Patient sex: F
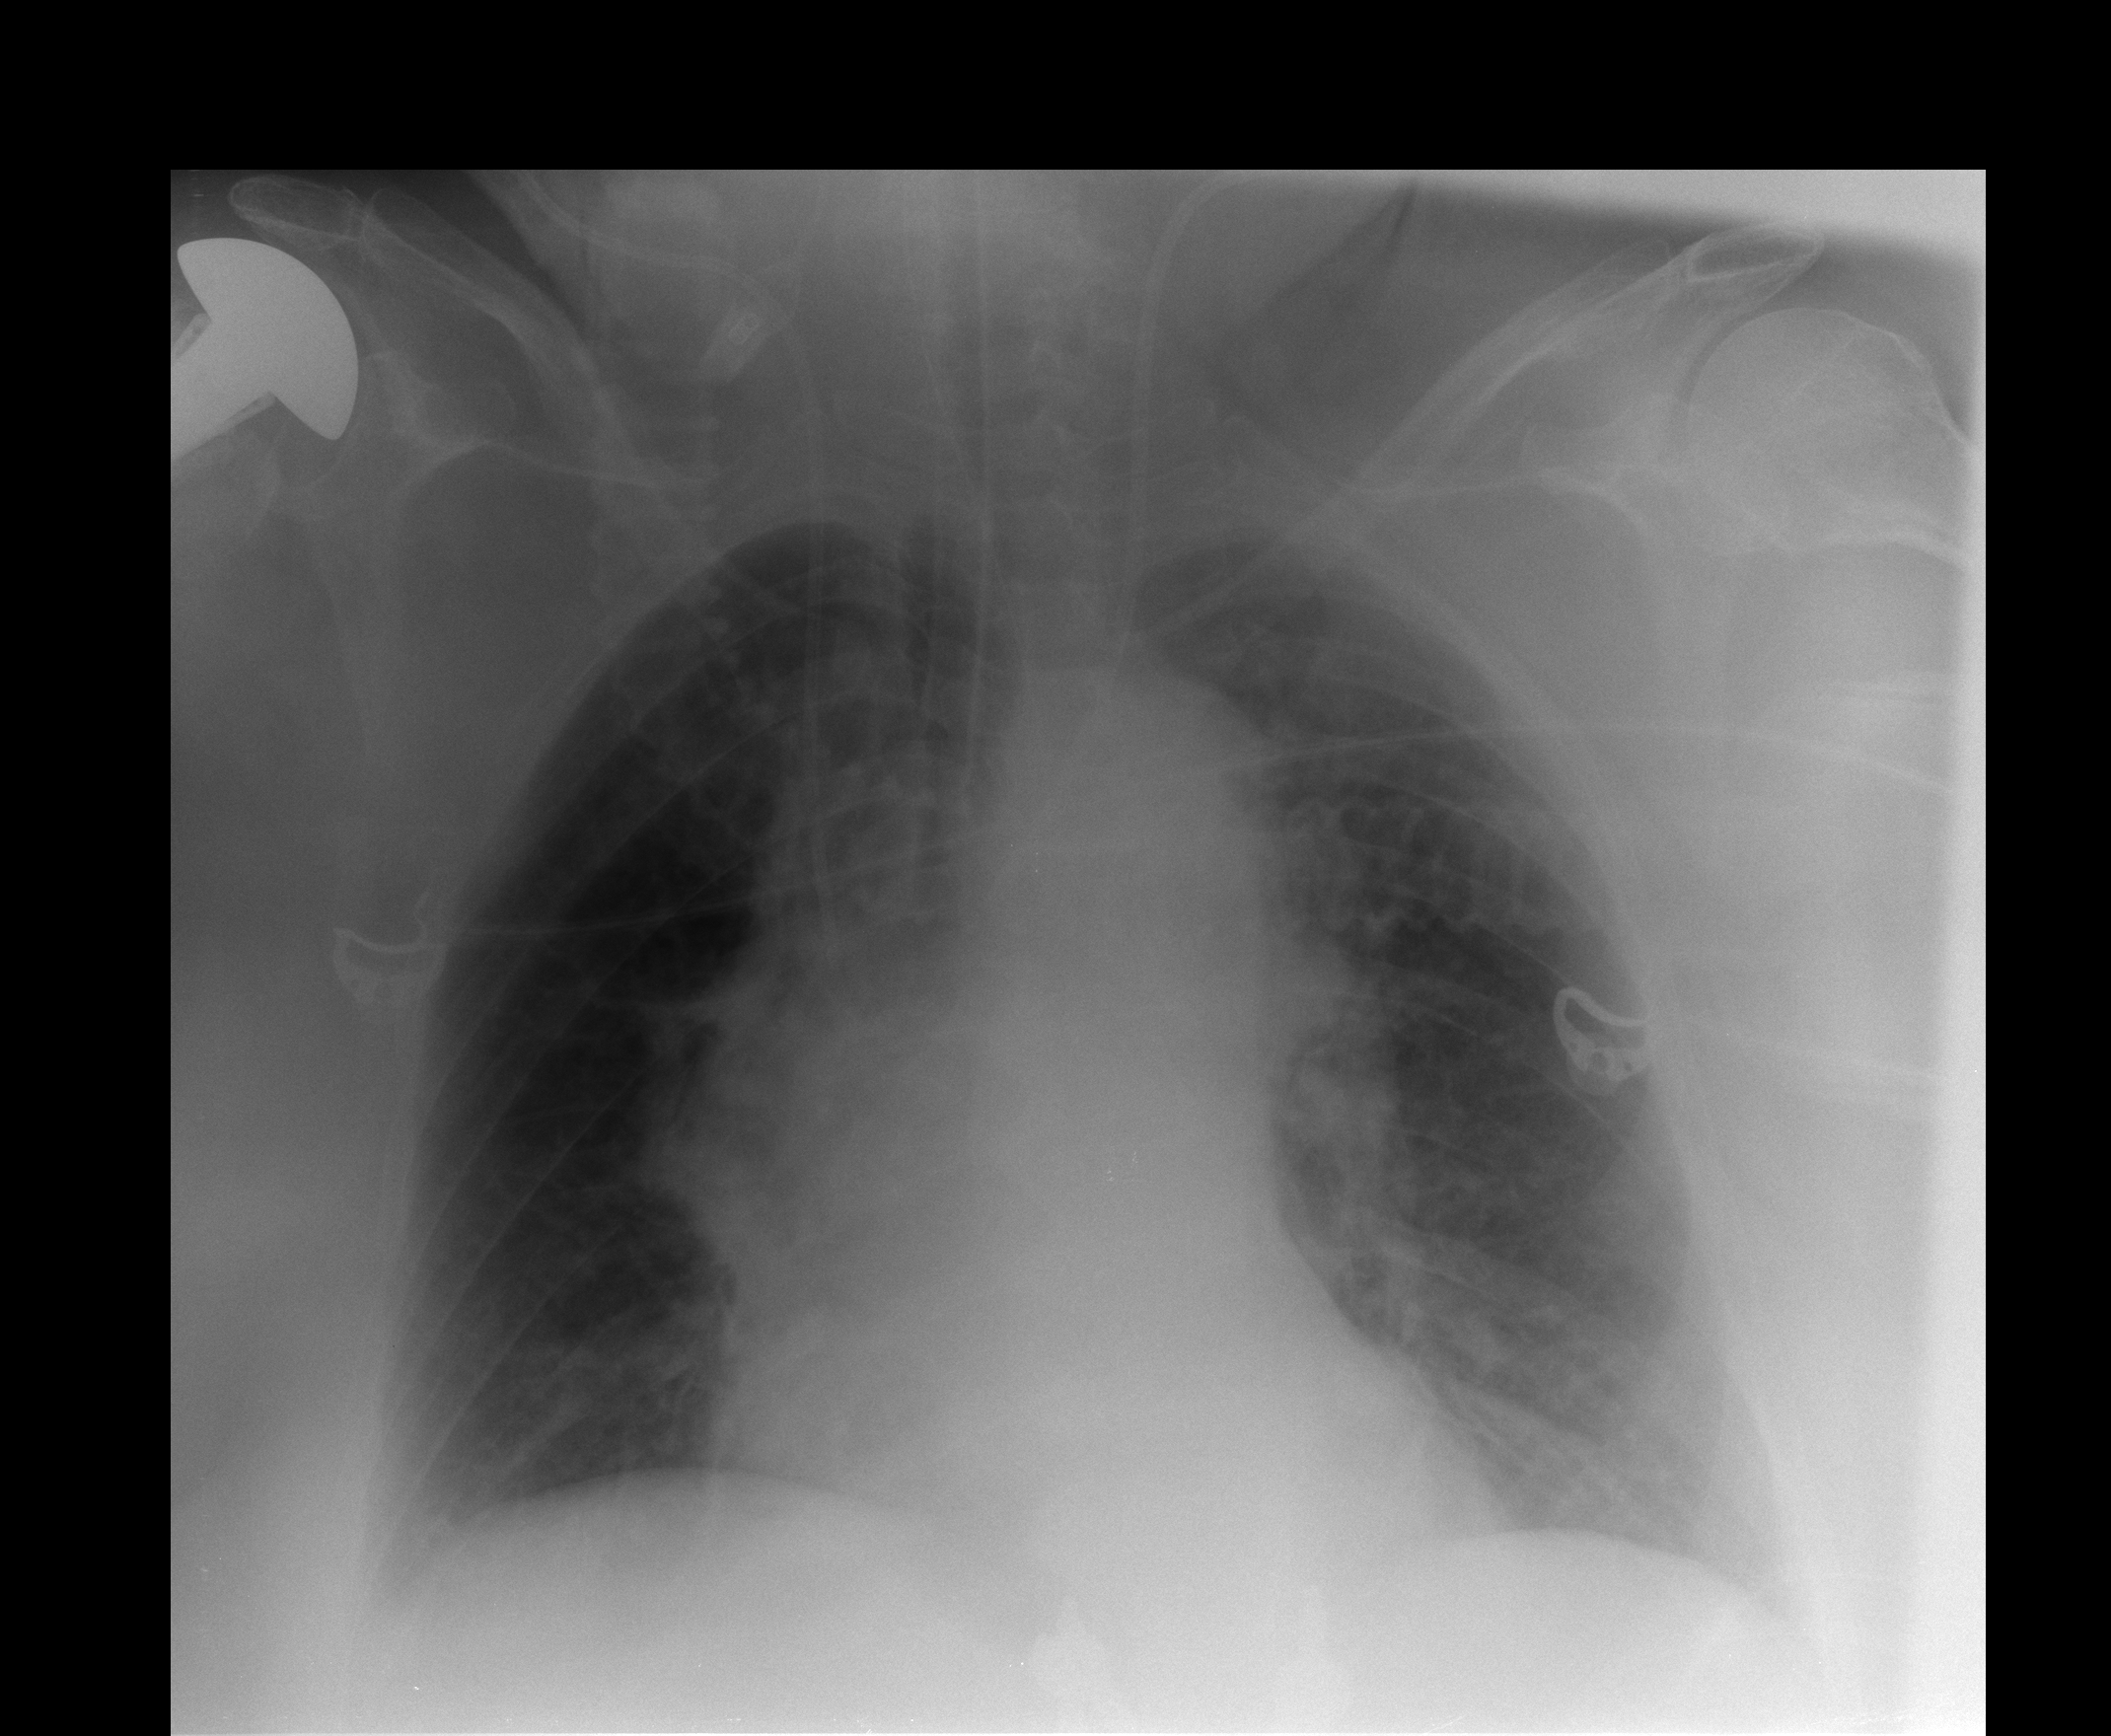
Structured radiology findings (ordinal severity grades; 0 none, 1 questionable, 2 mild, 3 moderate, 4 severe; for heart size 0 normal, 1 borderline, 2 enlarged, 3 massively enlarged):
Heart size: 0
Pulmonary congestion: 2
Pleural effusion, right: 0
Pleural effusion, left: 0
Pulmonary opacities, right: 0
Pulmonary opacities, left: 0
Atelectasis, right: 2
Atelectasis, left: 2